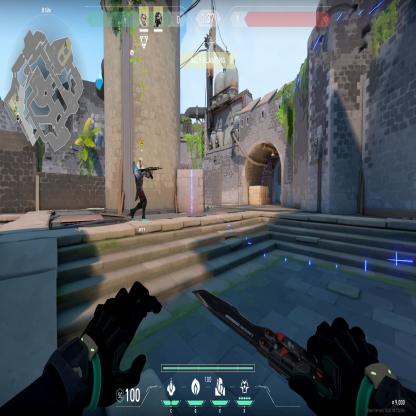
Label: teammate